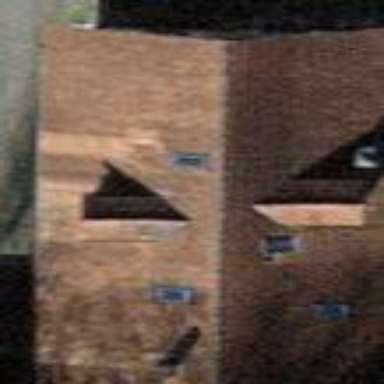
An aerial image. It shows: Detached building with gabled roof.